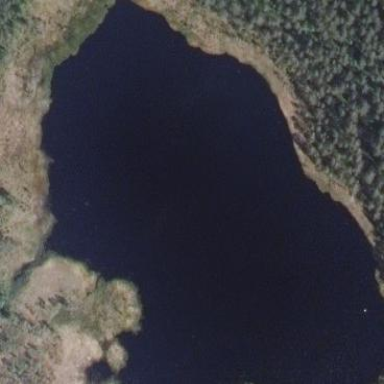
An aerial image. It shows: Beautiful lake surrounded by nature.